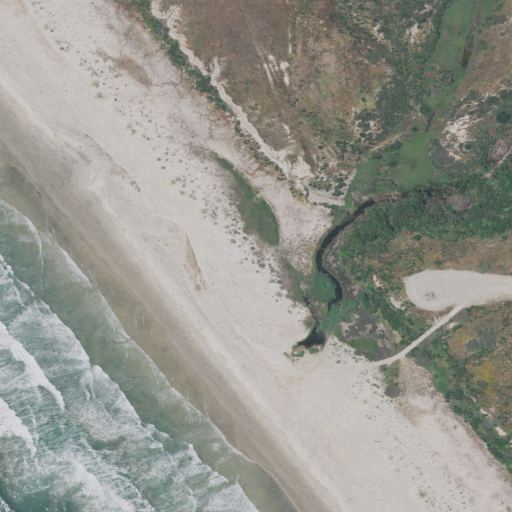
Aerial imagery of valley in California named Cockleburr Canyon containing open water, barren land, grassland, herbaceous wetlands, pasture, shrub, and woody wetlands